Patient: sex F, age 56
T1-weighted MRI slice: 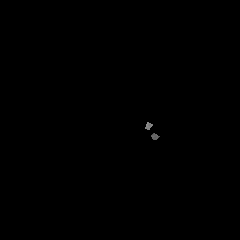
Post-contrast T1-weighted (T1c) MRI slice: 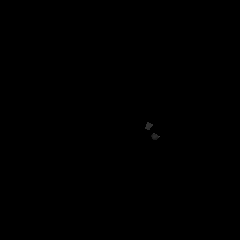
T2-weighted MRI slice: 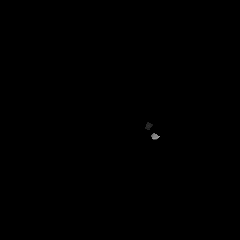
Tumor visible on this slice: no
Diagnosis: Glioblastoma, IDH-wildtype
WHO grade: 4